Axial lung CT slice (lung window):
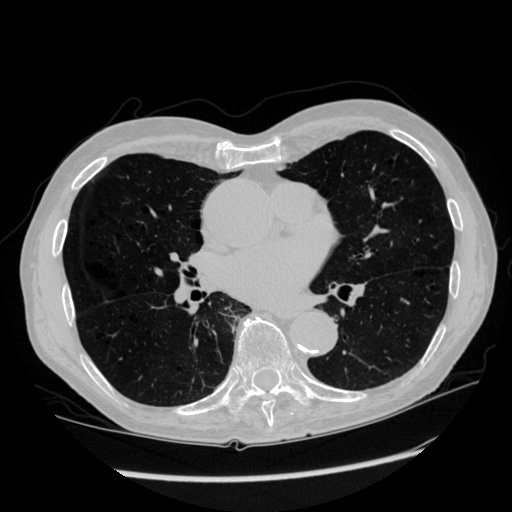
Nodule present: no